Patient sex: M
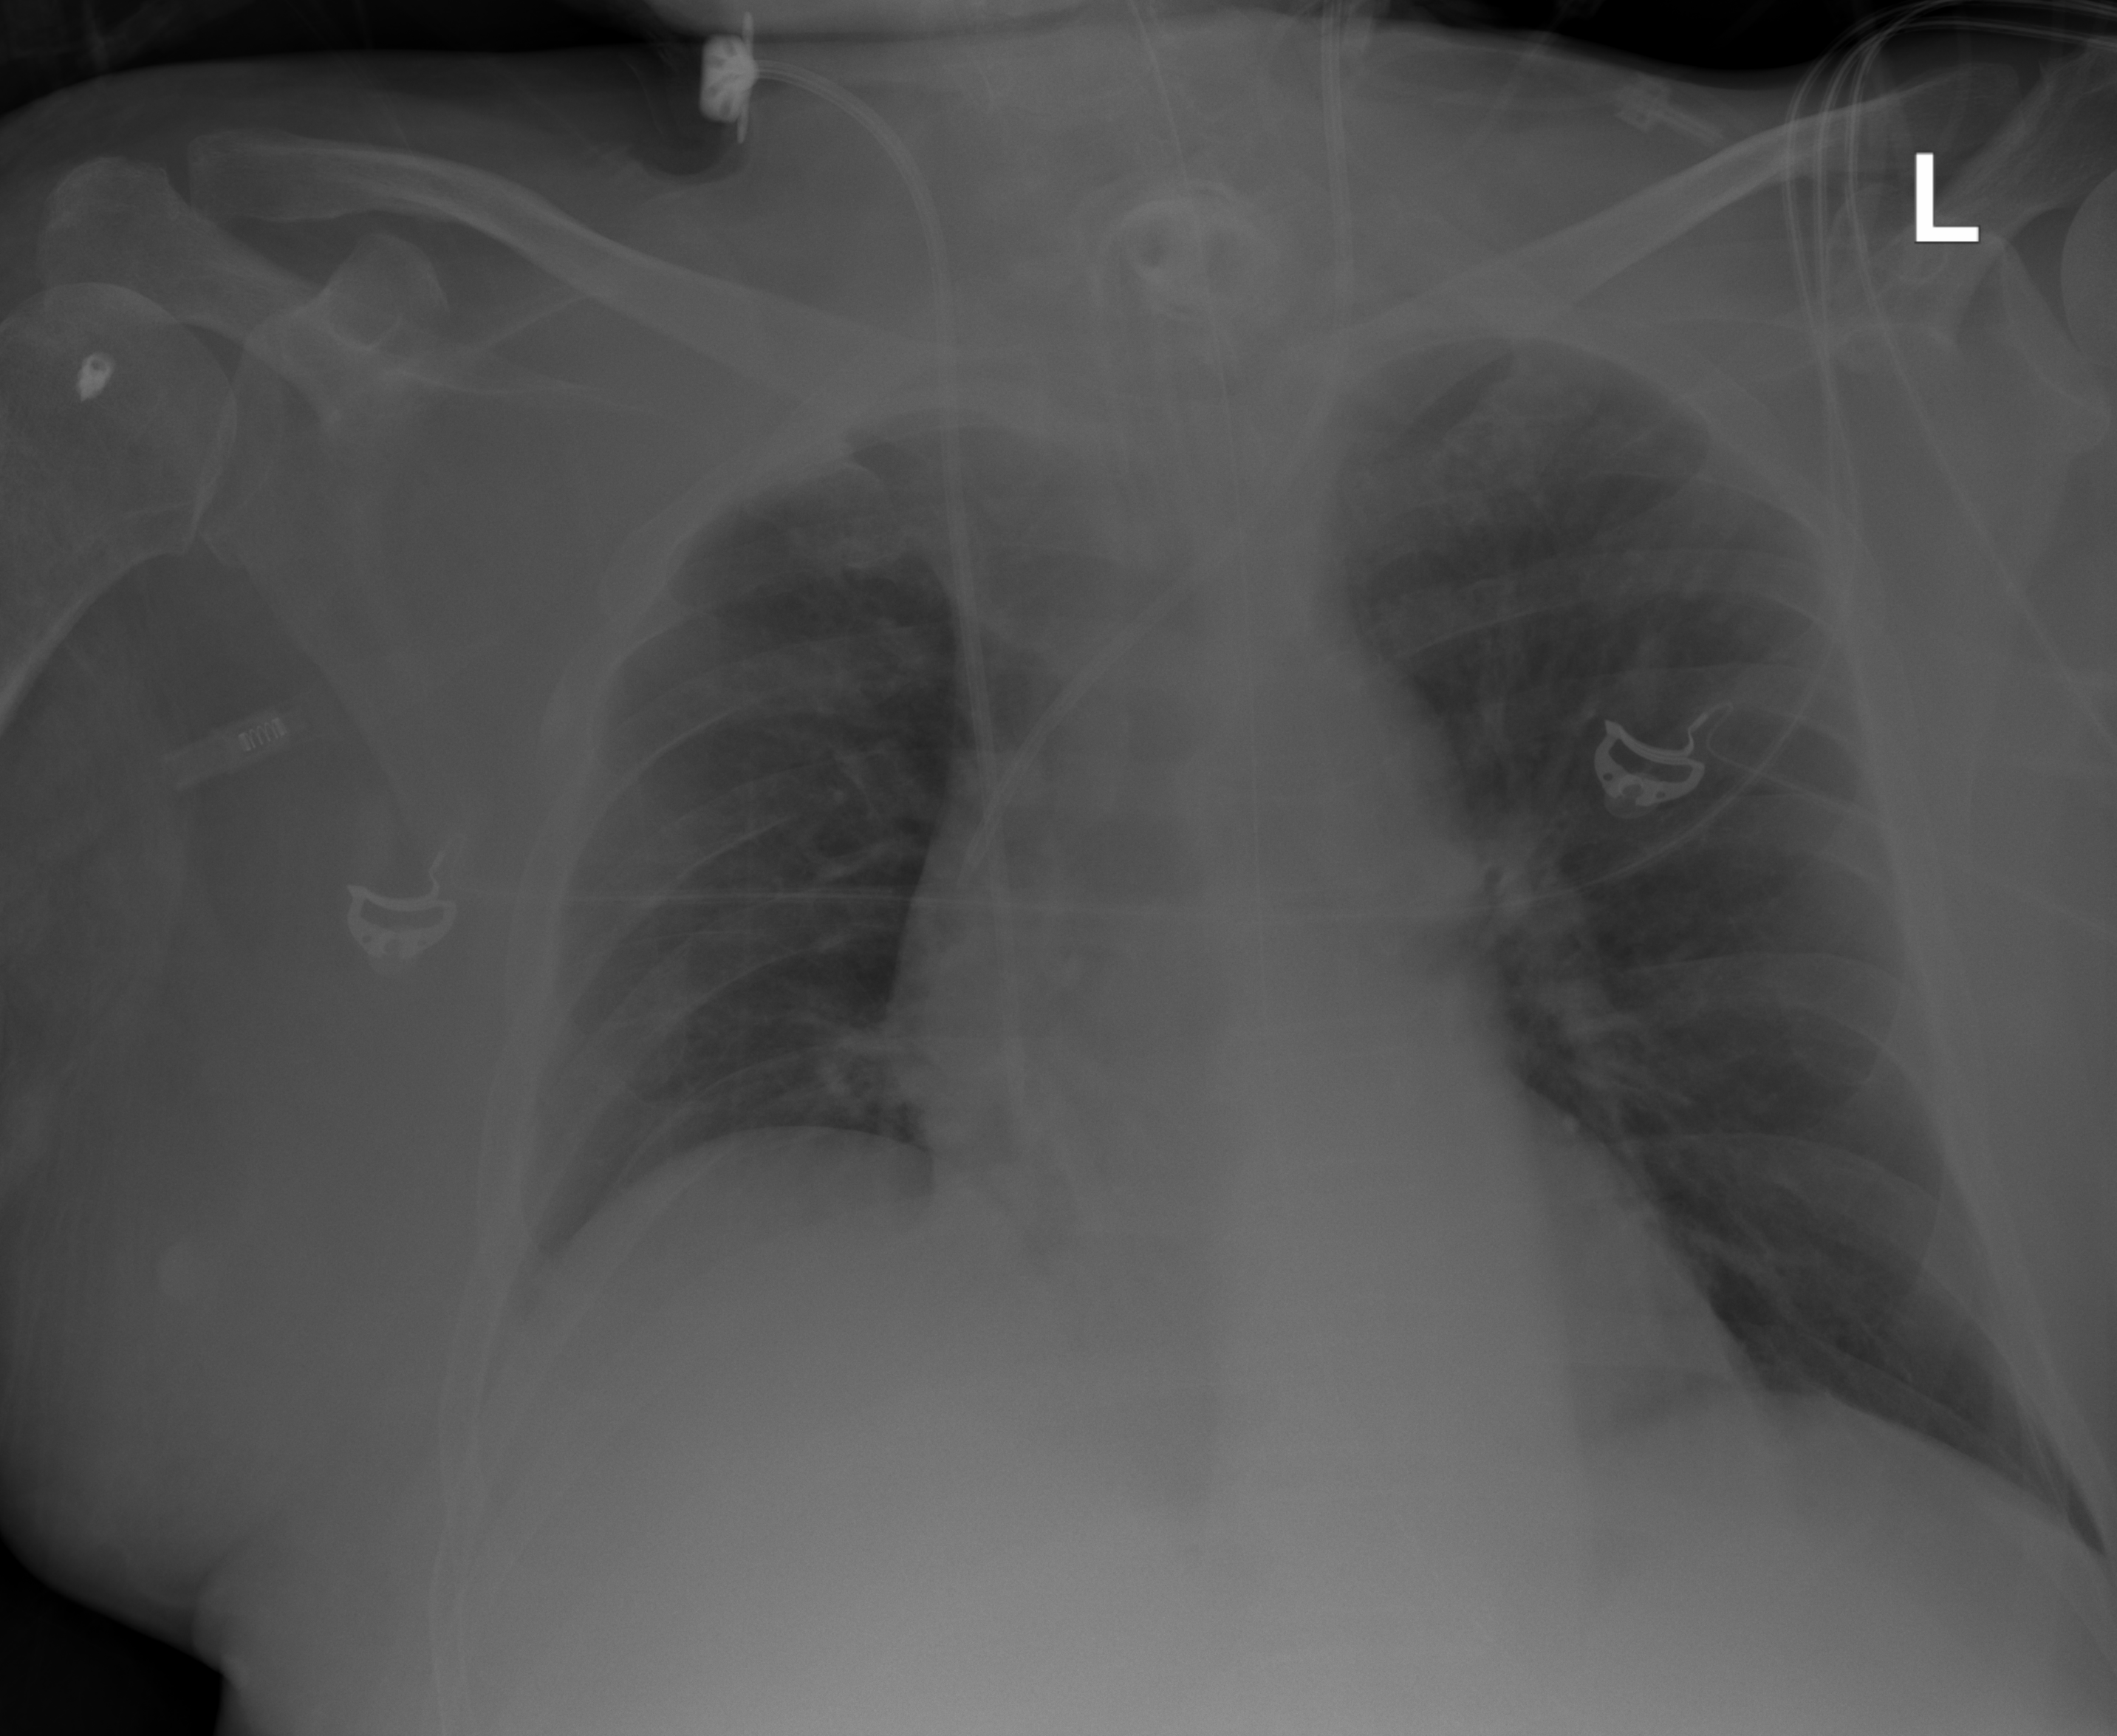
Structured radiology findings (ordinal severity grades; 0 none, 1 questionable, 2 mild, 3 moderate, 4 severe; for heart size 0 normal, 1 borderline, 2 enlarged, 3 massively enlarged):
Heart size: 1
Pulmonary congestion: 2
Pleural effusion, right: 2
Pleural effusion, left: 0
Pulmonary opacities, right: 0
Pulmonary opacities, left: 0
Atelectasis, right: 2
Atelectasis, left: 0